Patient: sex M, age 51
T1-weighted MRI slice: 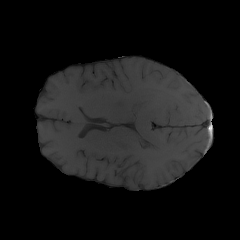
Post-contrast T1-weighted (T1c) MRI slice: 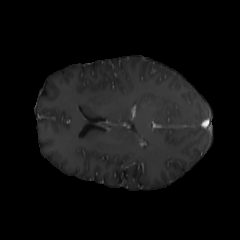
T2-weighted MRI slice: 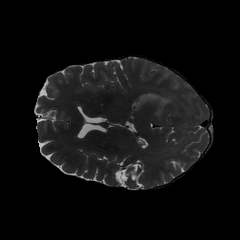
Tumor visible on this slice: yes
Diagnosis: Glioblastoma, IDH-wildtype
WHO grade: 4